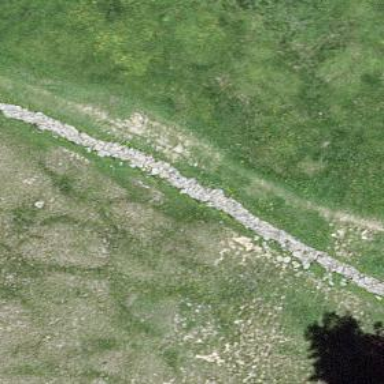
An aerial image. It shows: Grass path with grade3 track type.